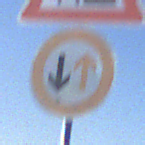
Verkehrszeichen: VorrangDesGegenverkehrs
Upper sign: Arbeitsstelle
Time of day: MorningAfternoon
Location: Outdoor (Nature)
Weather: PartlyCloudy
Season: NotSpecified
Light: Natural